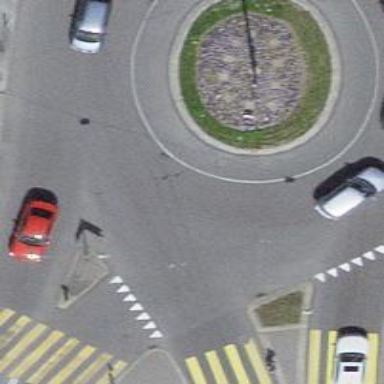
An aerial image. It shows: Primary highway with asphalt surface running through roundabout. There are trolley wires present along the road.